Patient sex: F
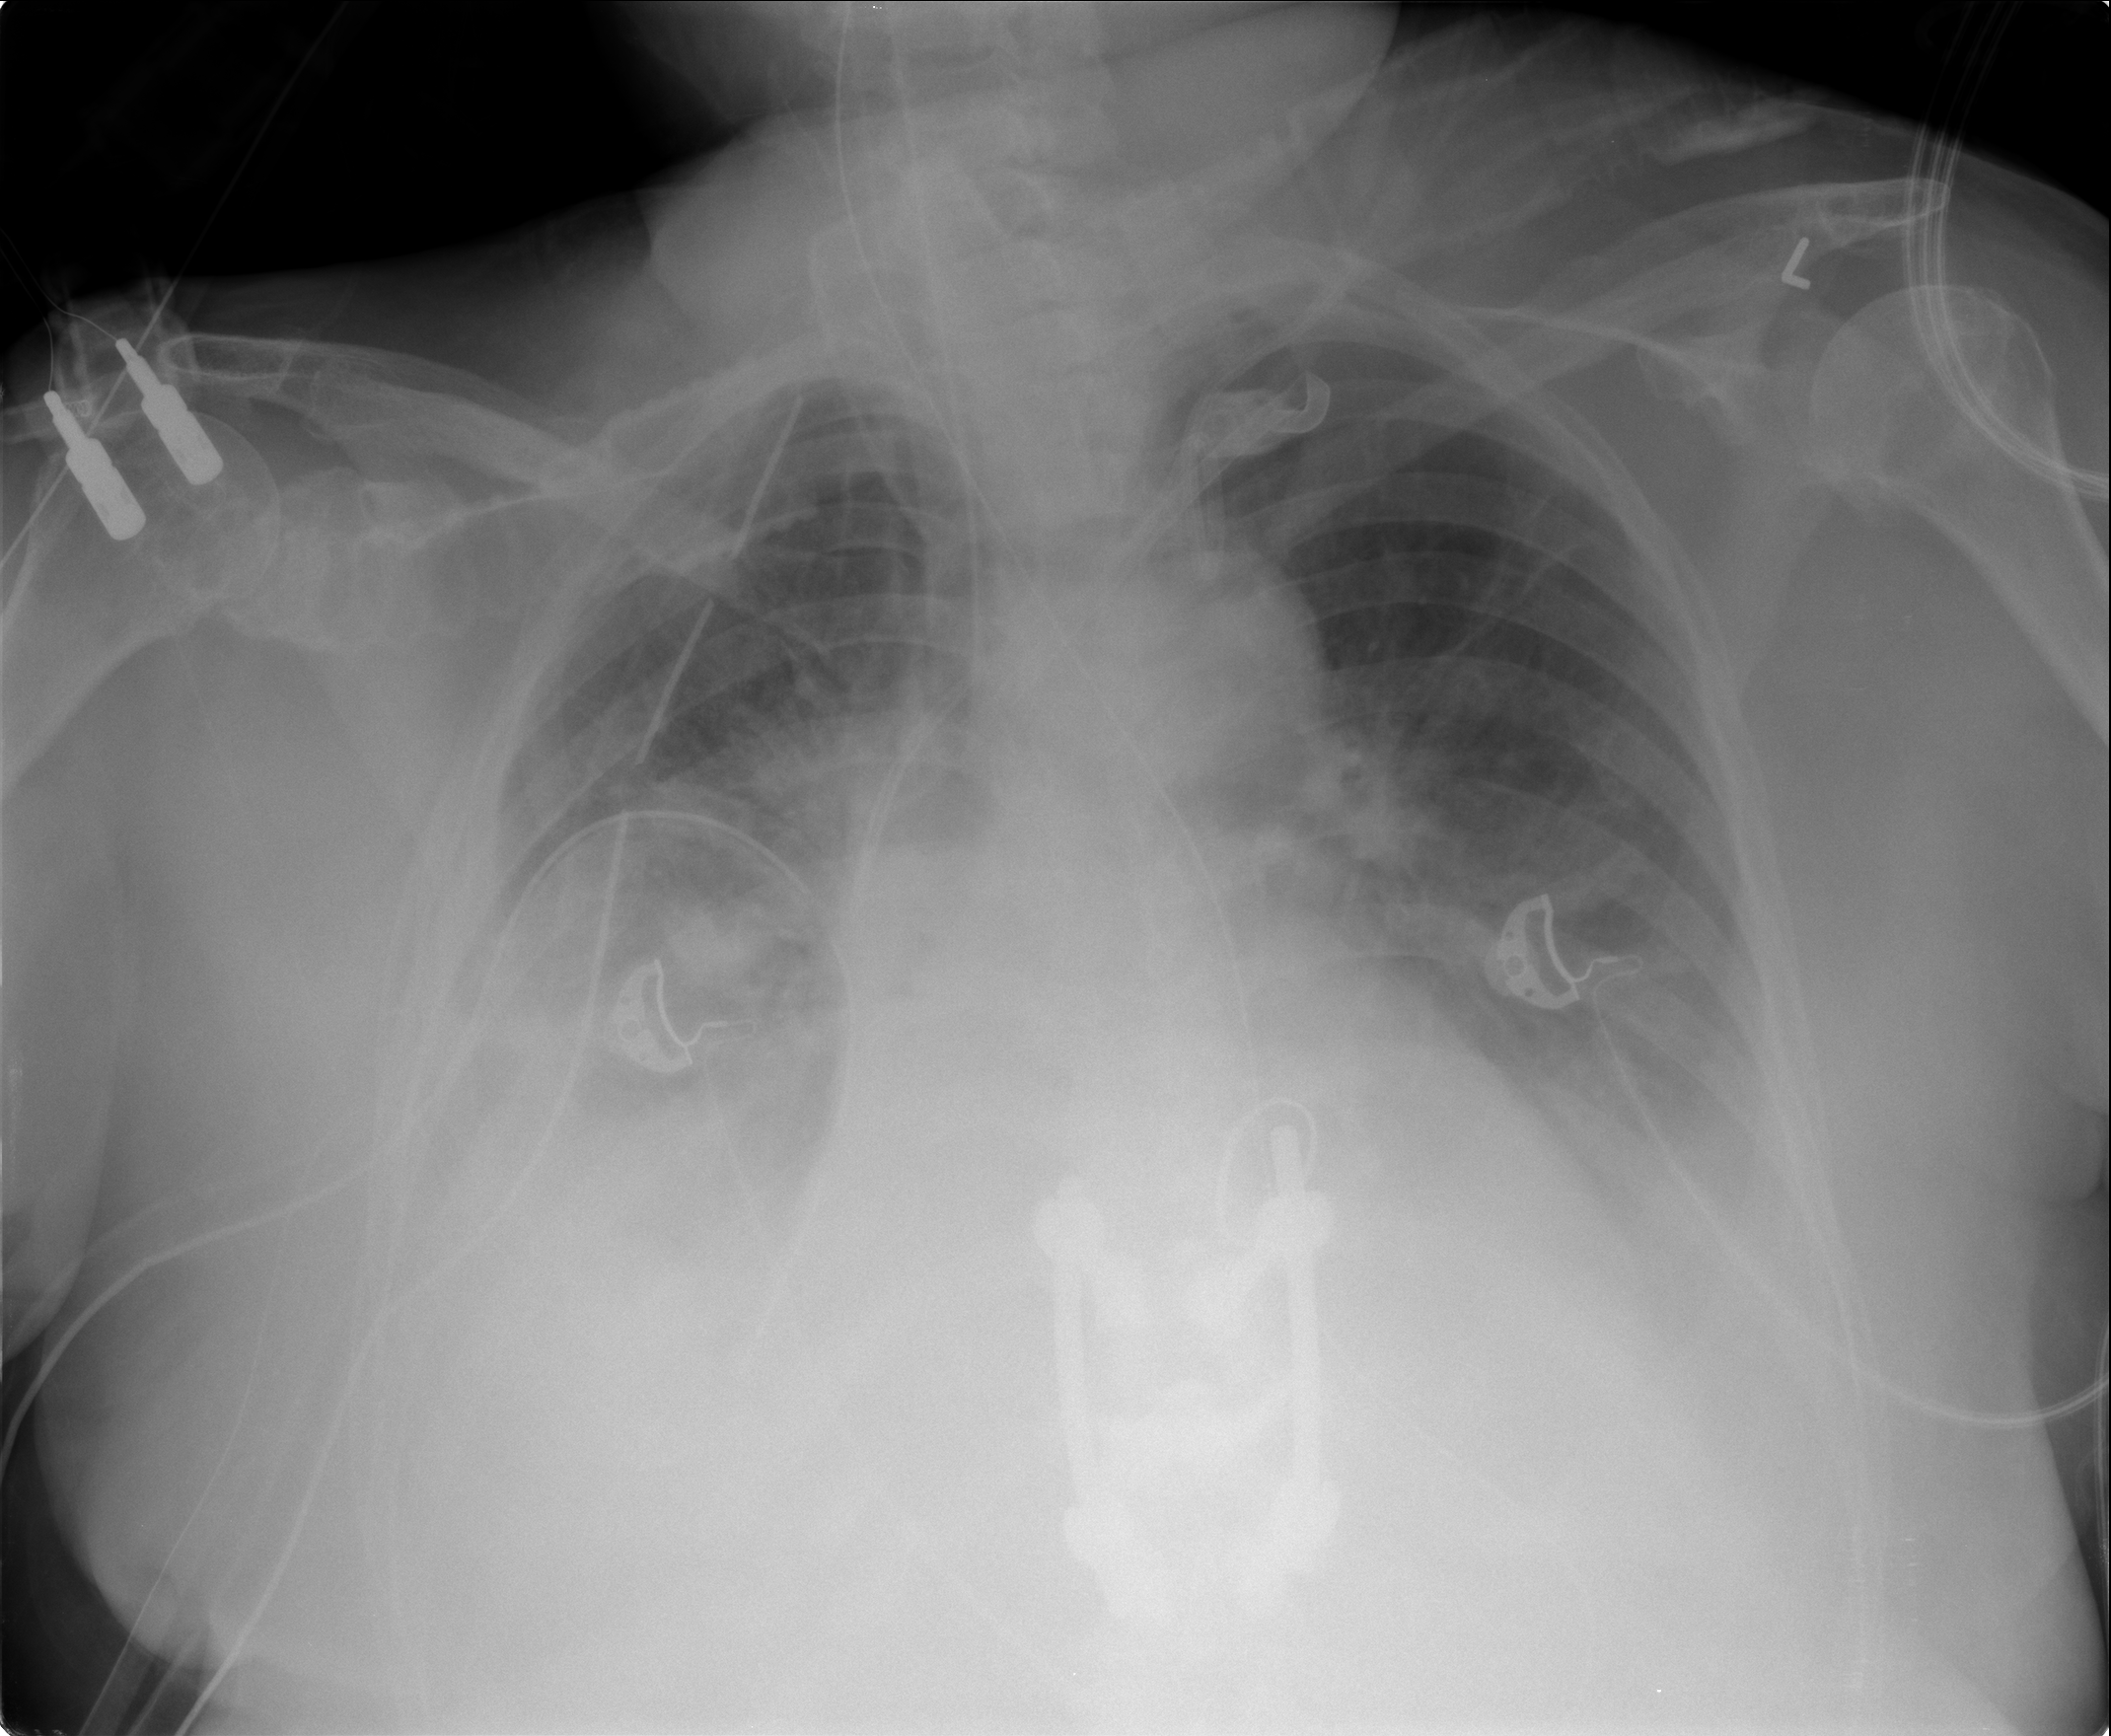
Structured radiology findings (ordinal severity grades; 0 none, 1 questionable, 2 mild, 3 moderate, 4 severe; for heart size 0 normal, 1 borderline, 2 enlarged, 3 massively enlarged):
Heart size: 0
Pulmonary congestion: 2
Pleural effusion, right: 2
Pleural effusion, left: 3
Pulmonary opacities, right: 2
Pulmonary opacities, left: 0
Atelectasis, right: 3
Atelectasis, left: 3